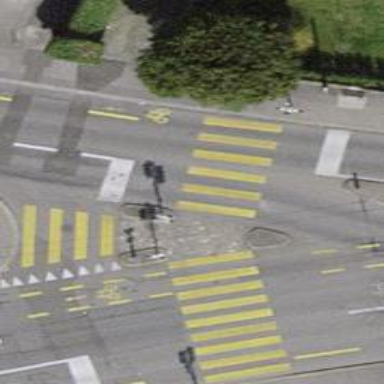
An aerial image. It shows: Zebra crossing controlled by traffic signals with zebra markings.